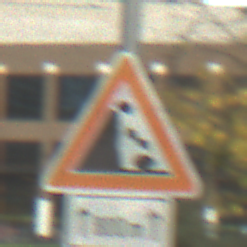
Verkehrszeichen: SteinschlagLinks
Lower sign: LaengeEinerStrecke1
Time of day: MorningAfternoon
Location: Outdoor (Urban)
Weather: PartlyCloudy
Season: NotSpecified
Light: Natural